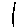
Label: line